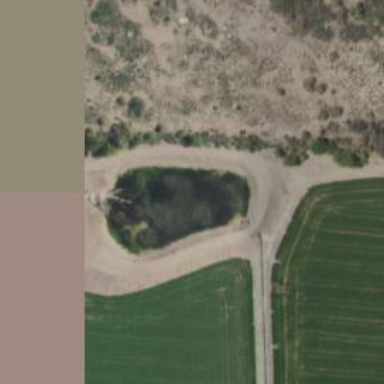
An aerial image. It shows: Irrigation culvert used for service.